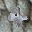
Label: 4